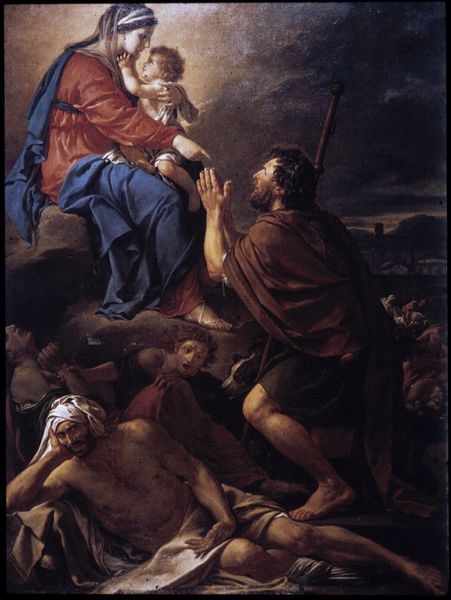
Titel: Saint Roch intercède la Vierge pour la guérison des pestiférés, Der heilige Rochus bittet die Jungfrau um Heilung der Pestkranken
Künstler: Jacques Louis David
Standort: Marseille
Institution: Musée des Beaux Arts
Schlagwörter: berg, blau, dunkel, felsen, fuß, gemälde, gott, hand, himmel, kopf, lendenschurz, mann, nackt, schatten, umhang, weiß, wolken, frauen, landschaft, menschen, stadt, braun, brust, finger, frau, haar, hintergrund, kleid, licht, männer, nacht, orange, profil, schwarz, stützen, gebäude, gürtel, haus, hund, rot, tiere, tuch, wiese, wolke, bart, bärte, gericht, arm, arme, falten, johannes, mensch, stehen, stein, steine, tod, hände, öl, horizont, kühe, morgen, weide, sonne, dunkelheit, gewand, haare, mantel, tücher, gewänder, kind, mutter, locken, kinder, stock, turm, beine, bein, füße, liegen, schlafen, schlafend, düster, italien, nann, stab, berge, fels, gebirge, dorf, herde, rast, angst, krieg, kopftuch, halbnackt, junge, schoß, knie, liegend, leuchten, flucht, oben, unten, knabe, lende, beten, gebet, kleinkind, christus, jesus, jesus christus, pieta, hölle, leid, schreien, flehen, betende, segen, segnen, erscheinung, bettler, heiliger, balu, anbeten, hirtenstab, erleuchtung, heilig, maria, madonna, anbetung, betend, jesu, bitte, schafe, turban, hirte, hirten, lenden, auferstehung, wanderung, josef, joseph, geburt, ägypten, weihnachten, jesuskind, johannes der täufer, blaues tuch, ruhende, gnade, christuskind, madona, hl familie, chris, hodegetria, erleuchten, anbetung mariens, mtter, nakter